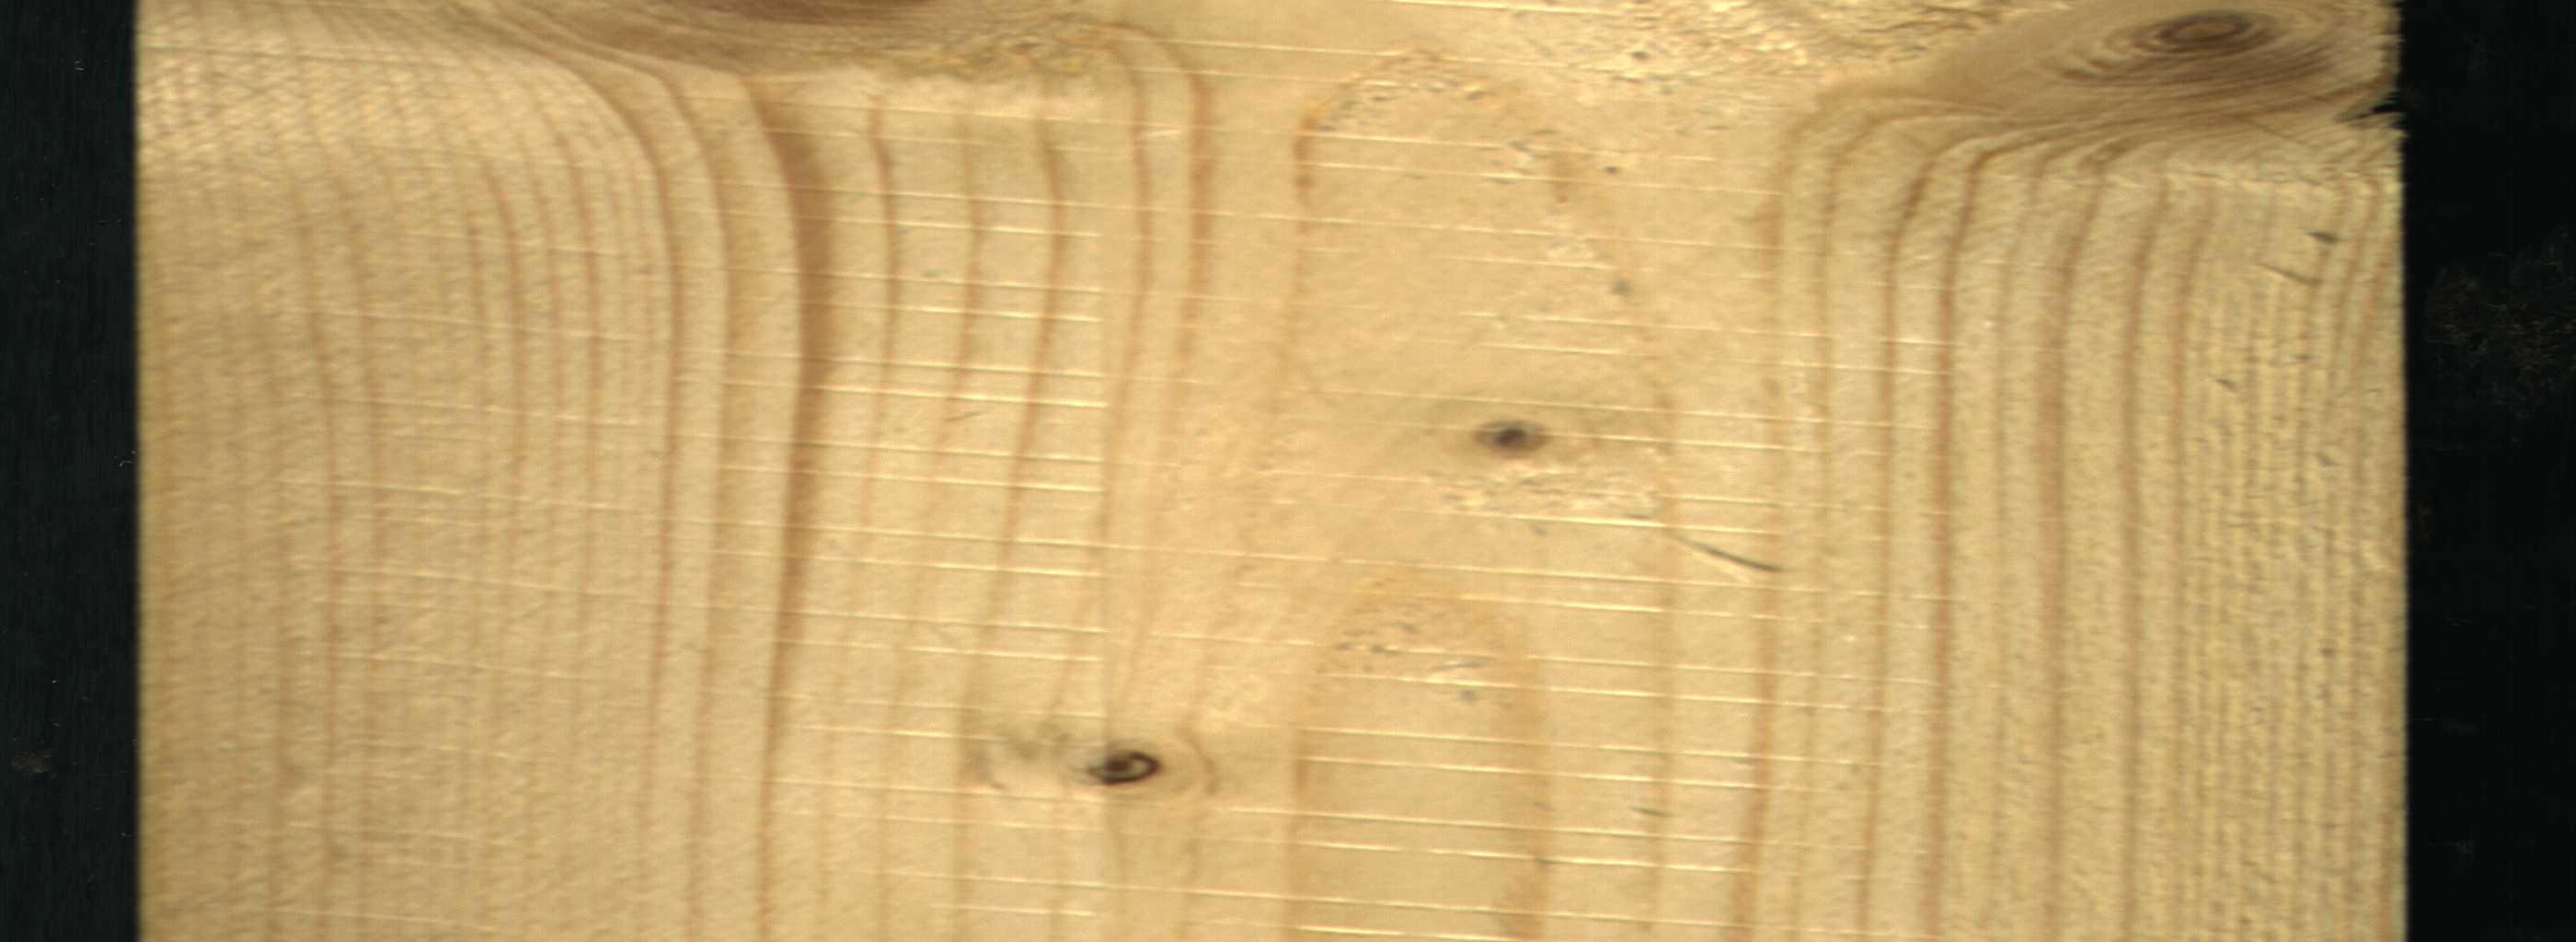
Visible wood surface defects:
Dead_Knot
Live_Knot
Live_Knot
Live_Knot